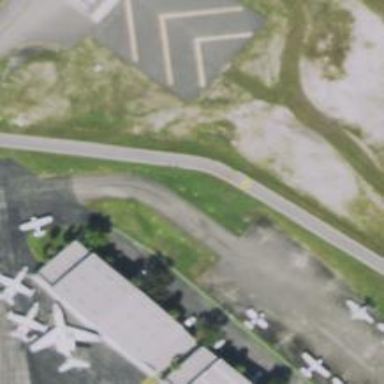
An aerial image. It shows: Image of taxiway at airport.